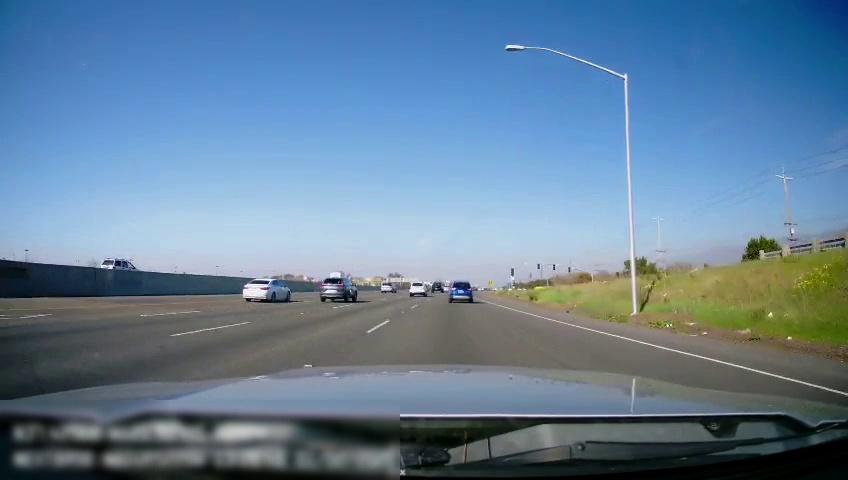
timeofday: Day
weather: Sunny
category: Drivable Space
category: Vehicles | SUV
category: Vehicles | SUV
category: Vehicles | SUV
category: Vehicles | Van
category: Vehicles | SUV
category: Vehicles | Car
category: Vehicles | SUV
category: Lanes | Alternate Lane
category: Lanes | Current Lane
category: Lanes | Alternate Lane
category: Lanes | Alternate Lane
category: Lanes | Alternate Lane